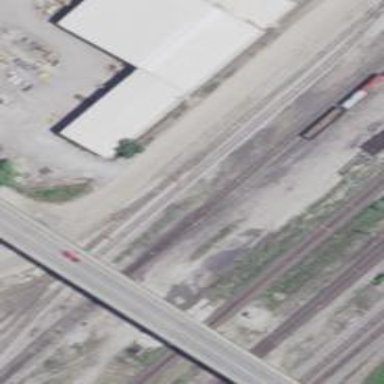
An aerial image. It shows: Railway siding with rails.